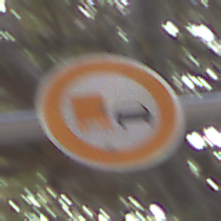
Verkehrszeichen: UeberholverbotKraftfahrzeuge
Umgebung: Outdoor, Suburban
Tageszeit: MorningAfternoon
Wetter: PartlyCloudy
Licht: Natural
Jahreszeit: NotSpecified
Kontrast: LowContrast